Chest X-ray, AP view. Patient: 66 years old, sex M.
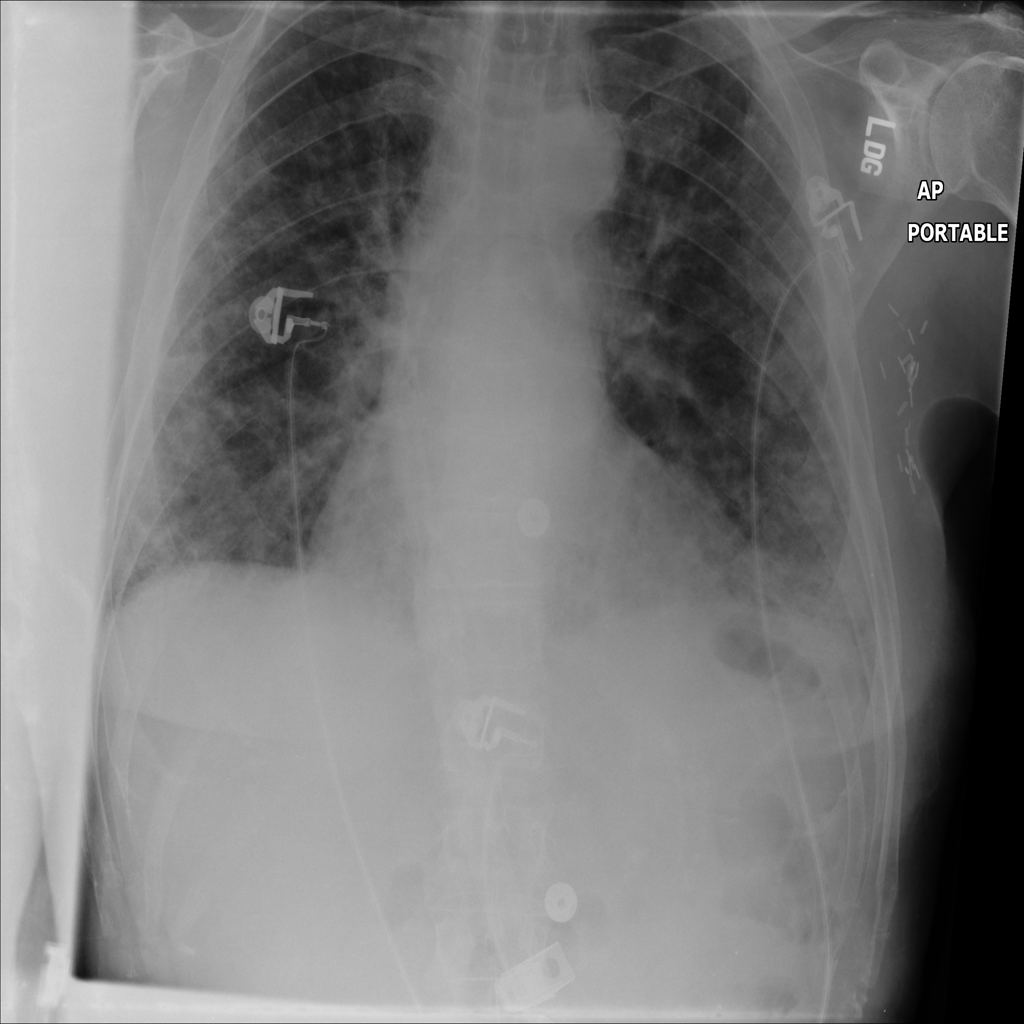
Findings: Infiltration